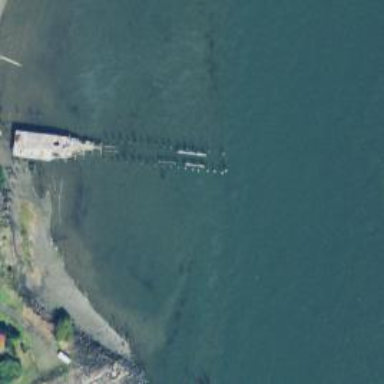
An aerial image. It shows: Ruined pier surrounded by reef with pilings.